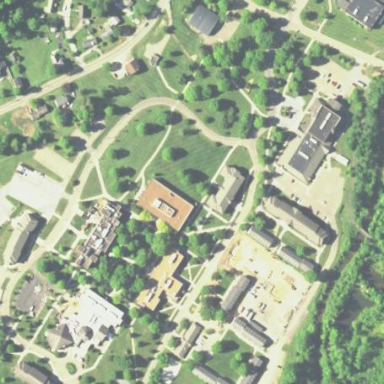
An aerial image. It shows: University.